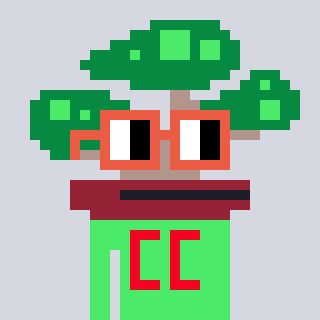
a pixel art character with square orange glasses, a bonsai-shaped head and a teal-colored body on a cool background